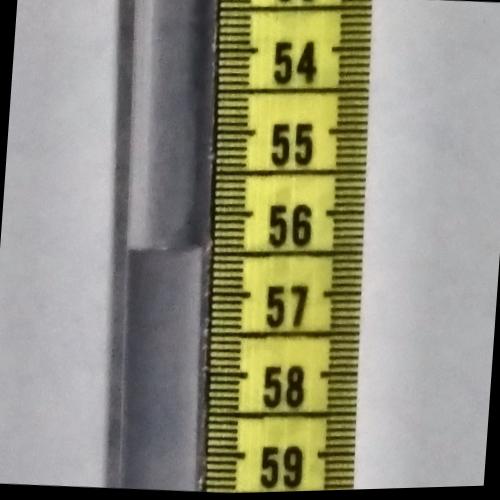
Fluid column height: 56.4 cm